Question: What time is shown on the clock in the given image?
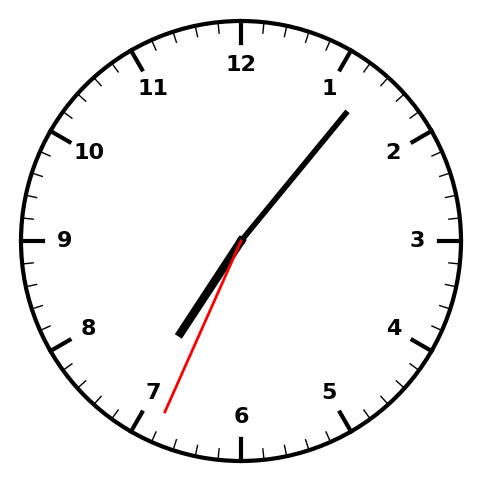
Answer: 07:06:34